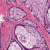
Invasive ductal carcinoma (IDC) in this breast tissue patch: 0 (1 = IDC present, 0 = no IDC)